Question: I have a pair of (closed) polygons, each defined as a sequence of points (the vertices). The polygons each represent a plot of land, separated by a small river, so the stream forms a narrow gap between the two polygons.
I'm looking for an algorithm to identify and remove the gap, by joining the two polygons into one connected polygon.
The figure below shows an example, where the original polygons are the green and the red, and the resulting polygon is shown in yellow.

So far, I have been able to do the following:
- -
But I'm not really sure what I need to do now.
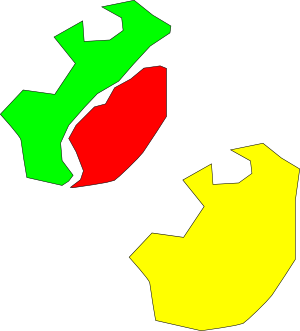
Answer: You might look at a modification of a convex hull algorithm. A convex hull algorithm takes a set of points and draws the minimal convex shape containing those points. Your question is almost a convex hull question, except for those concave regions at the top. Simply using a convex hull algorithm would give you this, which is close, but not quite what you need (note .the brown areas that are different)

Depending on what you're trying to do, the convex hull might be "good enough", but if not, you still might be able to modify an algorithm to ignore the parts that are non-convex, and simpy merge the two polygons.
Specifically <URL> shows how two convex hulls can be merged, which is a lot like what you're trying to do.